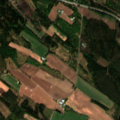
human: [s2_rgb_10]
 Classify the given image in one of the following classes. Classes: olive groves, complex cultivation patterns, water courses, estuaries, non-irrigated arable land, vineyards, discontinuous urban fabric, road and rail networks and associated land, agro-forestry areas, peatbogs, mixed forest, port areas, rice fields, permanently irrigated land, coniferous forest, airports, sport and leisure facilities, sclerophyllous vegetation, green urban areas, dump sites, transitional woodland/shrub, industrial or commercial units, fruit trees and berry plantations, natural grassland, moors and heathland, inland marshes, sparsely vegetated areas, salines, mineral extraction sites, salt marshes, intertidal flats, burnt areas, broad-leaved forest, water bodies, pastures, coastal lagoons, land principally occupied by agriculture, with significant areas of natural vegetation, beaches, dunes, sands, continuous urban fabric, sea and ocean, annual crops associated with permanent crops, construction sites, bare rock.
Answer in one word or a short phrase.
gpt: non-irrigated arable land, land principally occupied by agriculture, with significant areas of natural vegetation, coniferous forest, mixed forest, transitional woodland/shrub, water bodies